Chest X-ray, AP view. Patient: 58 years old, sex F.
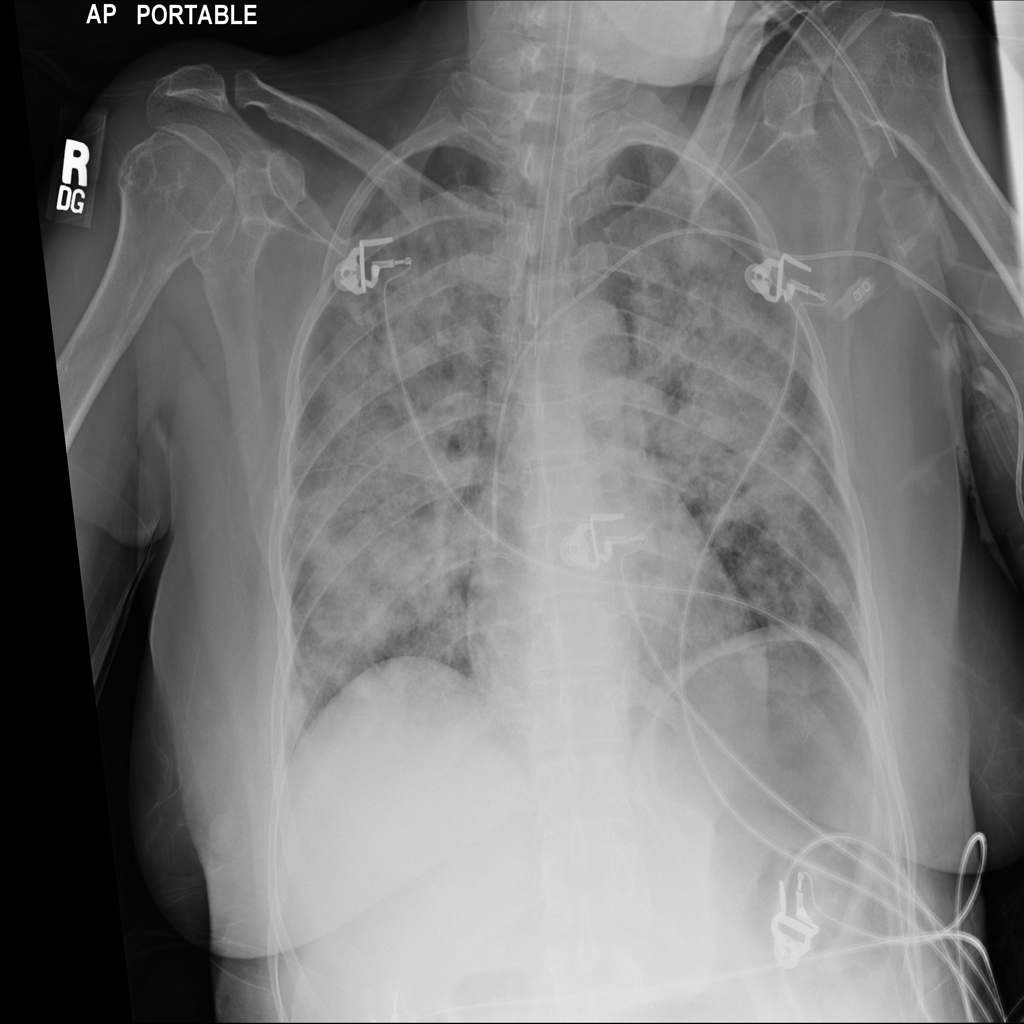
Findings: Infiltration